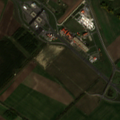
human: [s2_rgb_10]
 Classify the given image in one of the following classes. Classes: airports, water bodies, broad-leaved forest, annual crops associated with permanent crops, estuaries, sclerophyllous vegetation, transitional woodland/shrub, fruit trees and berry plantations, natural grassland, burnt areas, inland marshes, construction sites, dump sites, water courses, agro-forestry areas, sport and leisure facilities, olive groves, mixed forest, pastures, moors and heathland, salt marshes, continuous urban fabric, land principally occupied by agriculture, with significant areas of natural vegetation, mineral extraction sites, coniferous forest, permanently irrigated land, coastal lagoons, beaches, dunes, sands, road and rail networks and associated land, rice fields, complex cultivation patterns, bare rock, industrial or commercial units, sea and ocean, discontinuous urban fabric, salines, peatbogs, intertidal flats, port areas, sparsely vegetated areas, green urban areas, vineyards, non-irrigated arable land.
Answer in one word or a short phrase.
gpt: road and rail networks and associated land, non-irrigated arable land, coniferous forest